Field crop: maize
Growth stage: 2
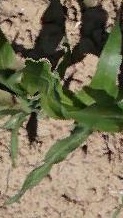
Species: maize